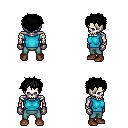
a pixel art fantasy rpg character, male body template, skeleton, teal sleeveless shirt, teal pants, black bedhead hairstyle, metal gloves, brown shoes, four views (front, back, left, right), 2x2 character sprite sheet, small pixel art, hard edges, no anti-aliasing